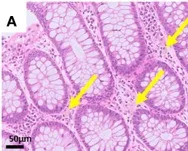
Histopathological findings of patients. Depict haematoxylin, and . Eosin staining ,H are magnified x100, and . Indicate samples from patient 1.
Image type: pathology (h&e)